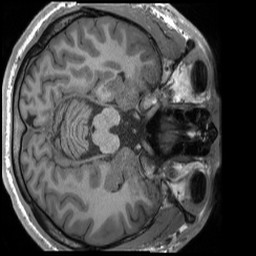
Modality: T1w
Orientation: axial
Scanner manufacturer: siemens
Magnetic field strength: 3 T
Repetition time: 2.4 s
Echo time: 0.00224 s